Question: I wish to loop though my Firestore DB to get the total distance from all my documents combines

Im currently using this query to get the total number of documents
'''
firebaseDB.collection("journey").document(key).collection("journeys")
.getDocuments() { (querySnapshot, err) in
if let err = err {
print("Error getting documents: \(err)")
}
else
{
var totalJourney = 0
for document in querySnapshot!.documents {
totalJourney += 1
print("\(document.documentID) => \(document.data())");
}
print("totalJourney = \(totalJourney)");
self.totalJourney.text = String(totalJourney)
}
}
'''
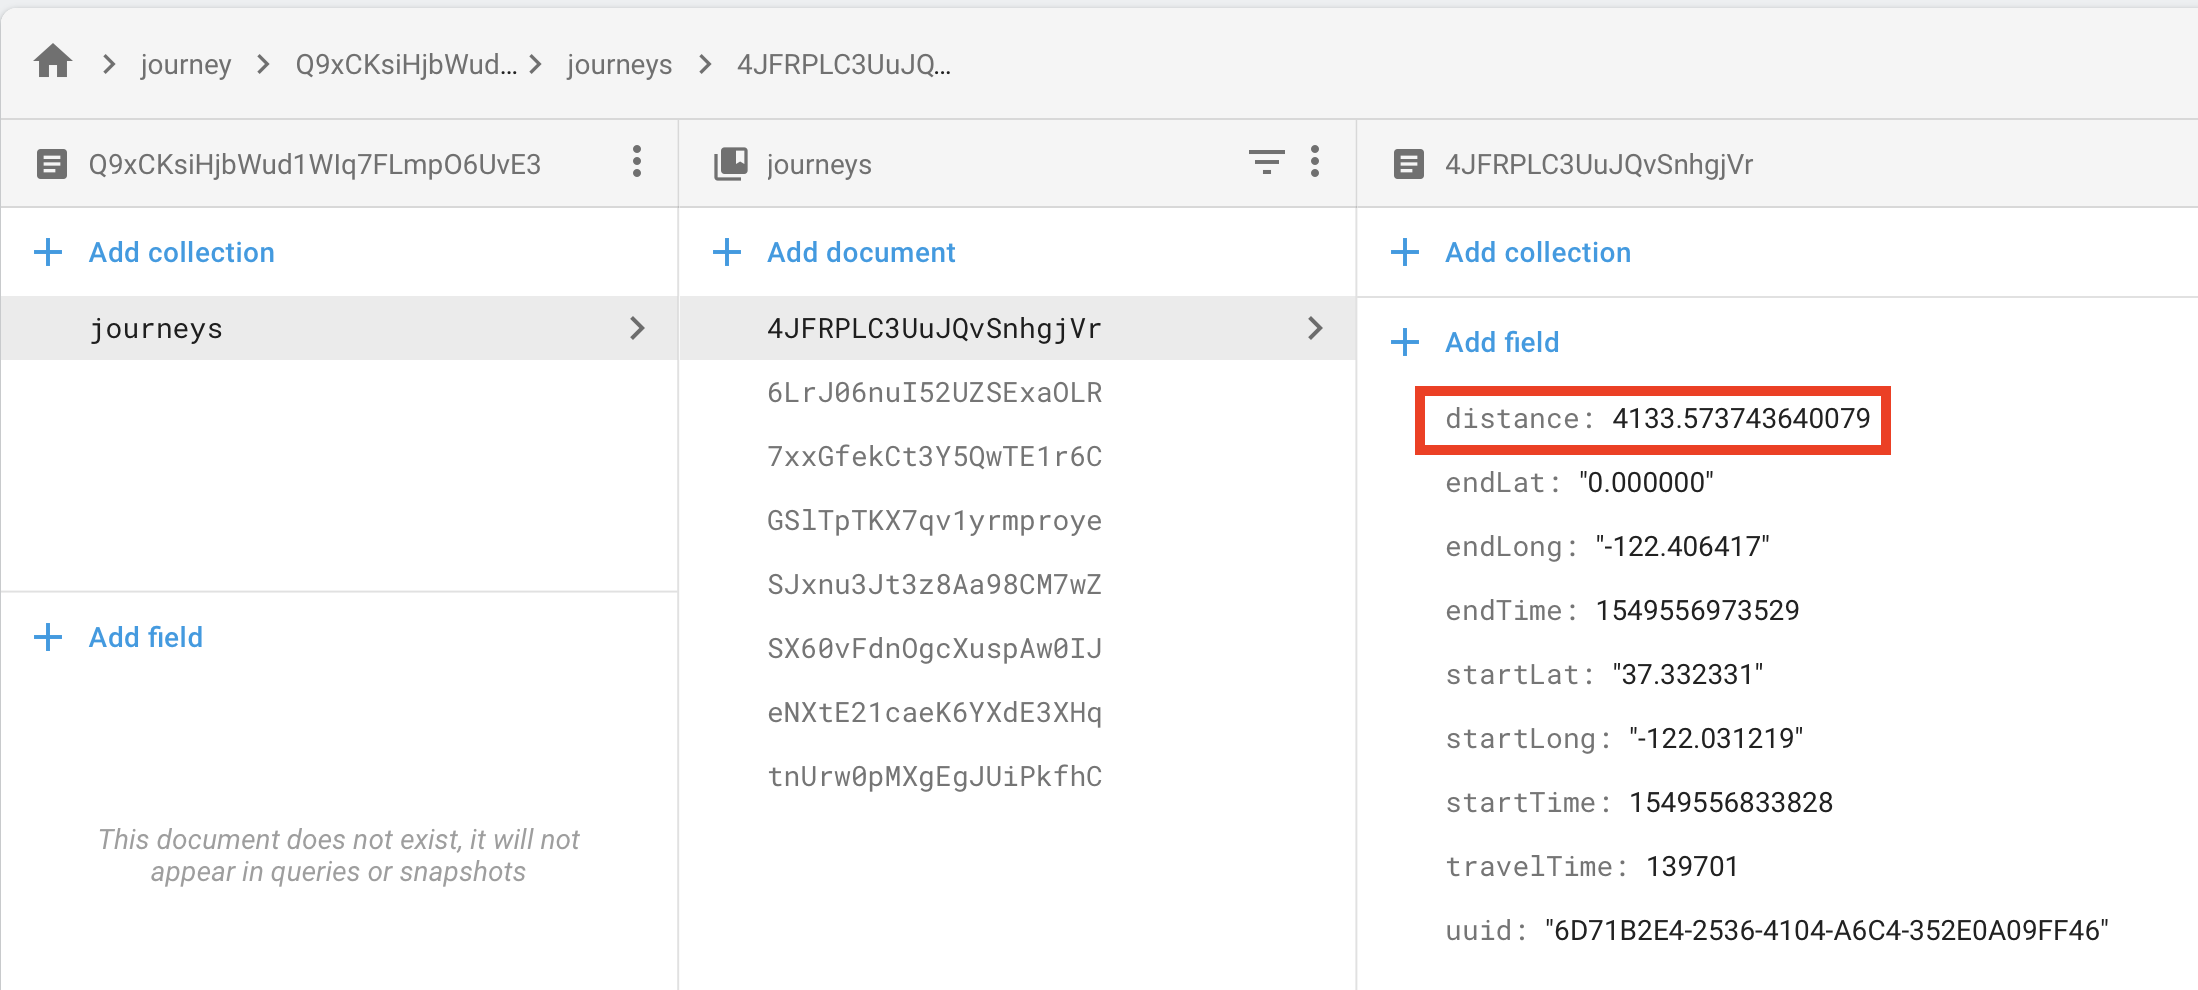
Answer: Your code isn't far off but there are a few things missing in your code - for example, reading the distance child in each node and summing those. Here's some example code that outputs the number of journeys and the total miles travelled.
My structure is a little shallower than yours, and I used a child node called 'miles' instead of distance but the concept is the same.
'''
func readJourneys() {
self.db.collection("journeys").getDocuments() { (querySnapshot, err) in
if let err = err {
print("Error getting documents: \(err)")
} else {
let count = querySnapshot!.documents.count
var totalMiles = 0
for document in querySnapshot!.documents {
//let journeyId = document.documentID
let miles = document.get("miles") as! Int
totalMiles += miles
}
print("There were: \(count) journeys covering: \(totalMiles) miles")
}
}
}
'''
and the output is
'''
There were: 3 journeys covering: 20 miles
'''